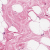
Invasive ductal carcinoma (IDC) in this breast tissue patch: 0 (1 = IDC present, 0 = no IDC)